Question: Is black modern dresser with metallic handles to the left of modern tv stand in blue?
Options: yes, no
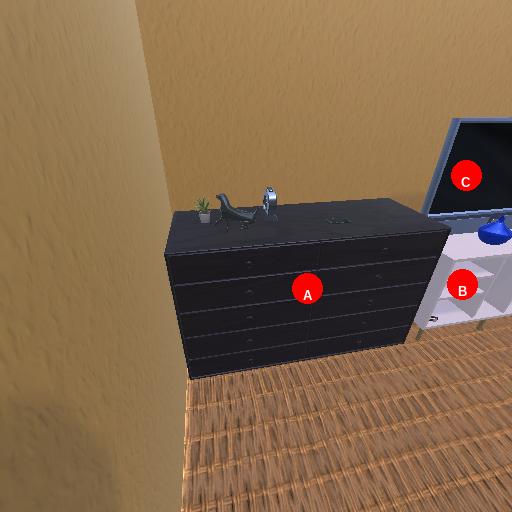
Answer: yes